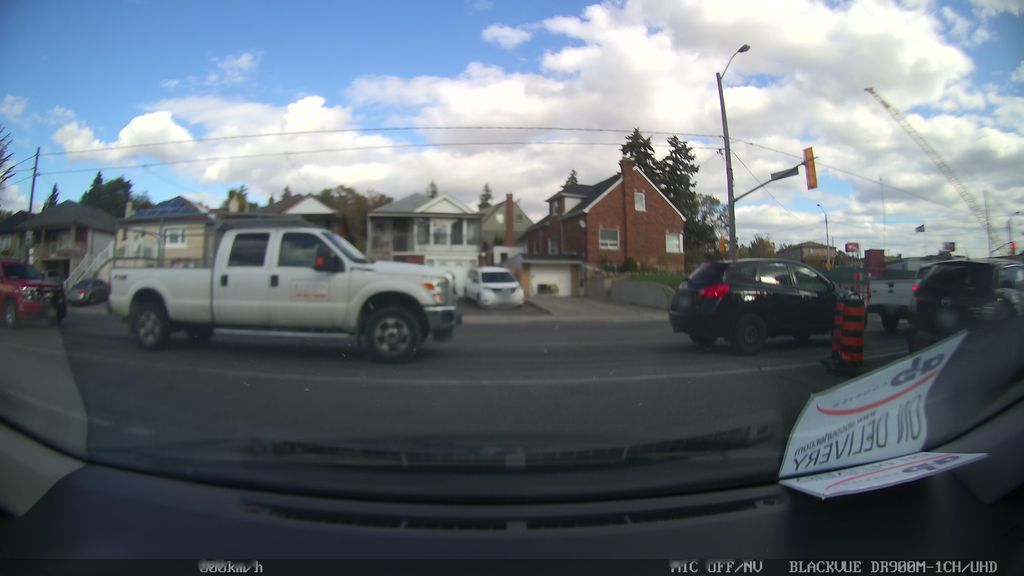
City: toronto